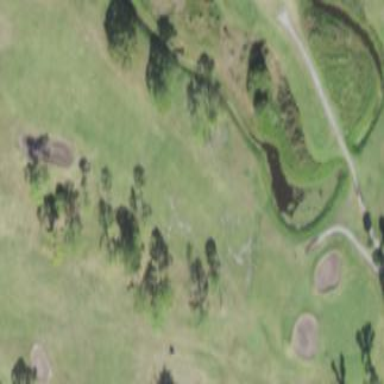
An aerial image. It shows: Grassy area designated as golf fairway.